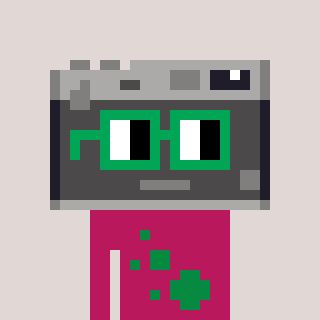
a pixel art character with square green glasses, a camera-shaped head and a darkpink-colored body on a warm background